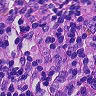
Metastatic tissue present: no